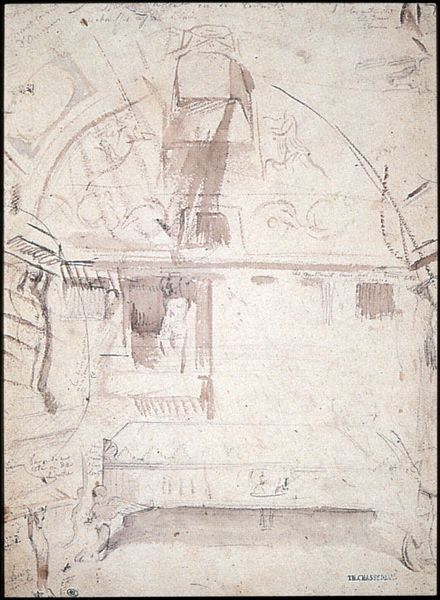
Titel: Studie zum ‘Tepidarium’
Künstler: Théodore Chassériau
Institution: Paris, Musée du Louvre
Schlagwörter: flügel, weiß, braun, fenster, raum, schwarz, skizze, tisch, zeichnung, zimmer, gebäude, signatur, vorhang, rund, engel, schrift, bogen, studie, kuppel, verzierung, striche, tusche, truhe, eckig, entwurf, stricke, sprechblase, leoardo